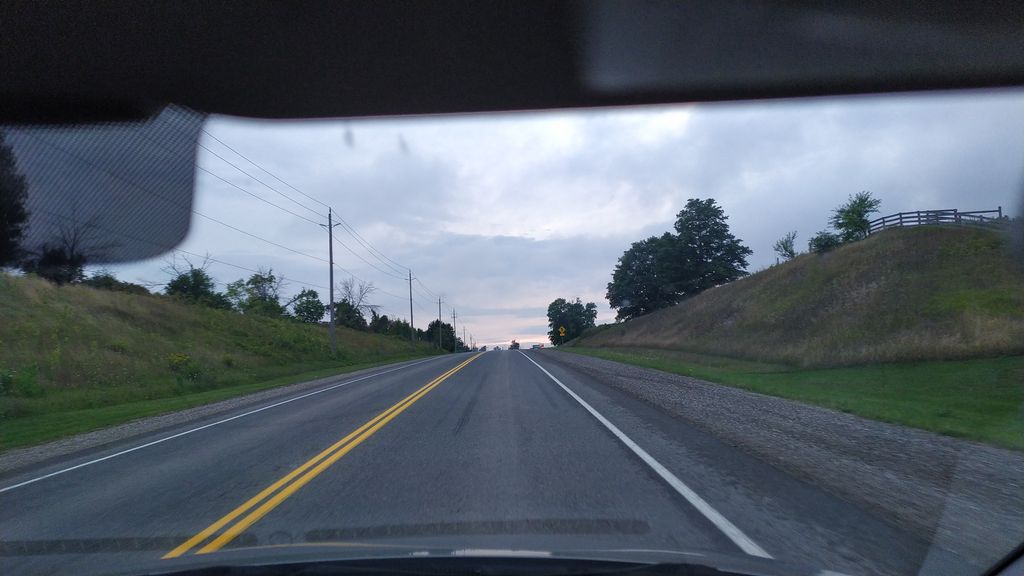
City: kitchener-waterloo